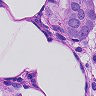
Metastatic tissue present: yes